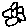
Label: flower